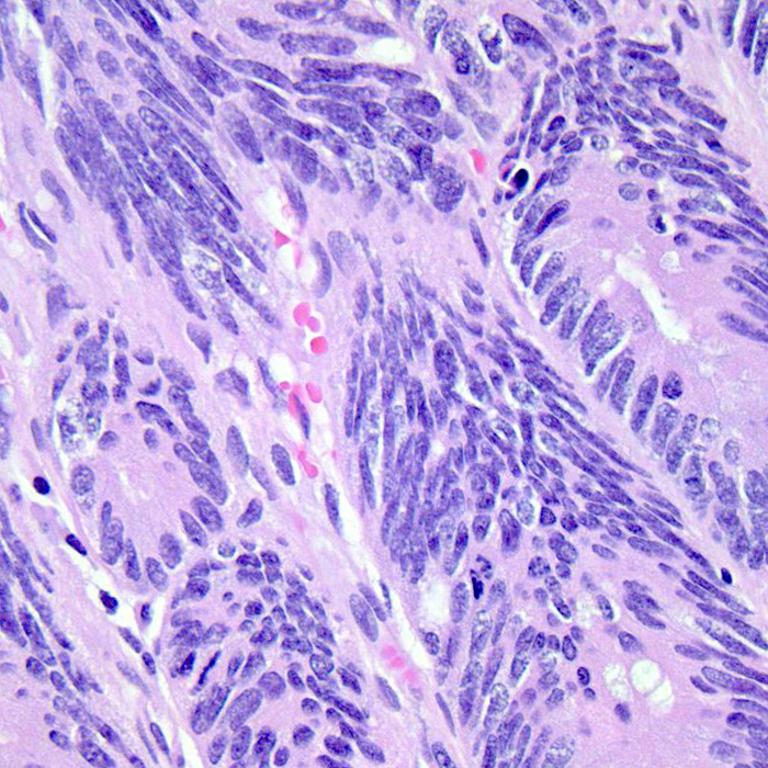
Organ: colon
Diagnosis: adenocarcinomas